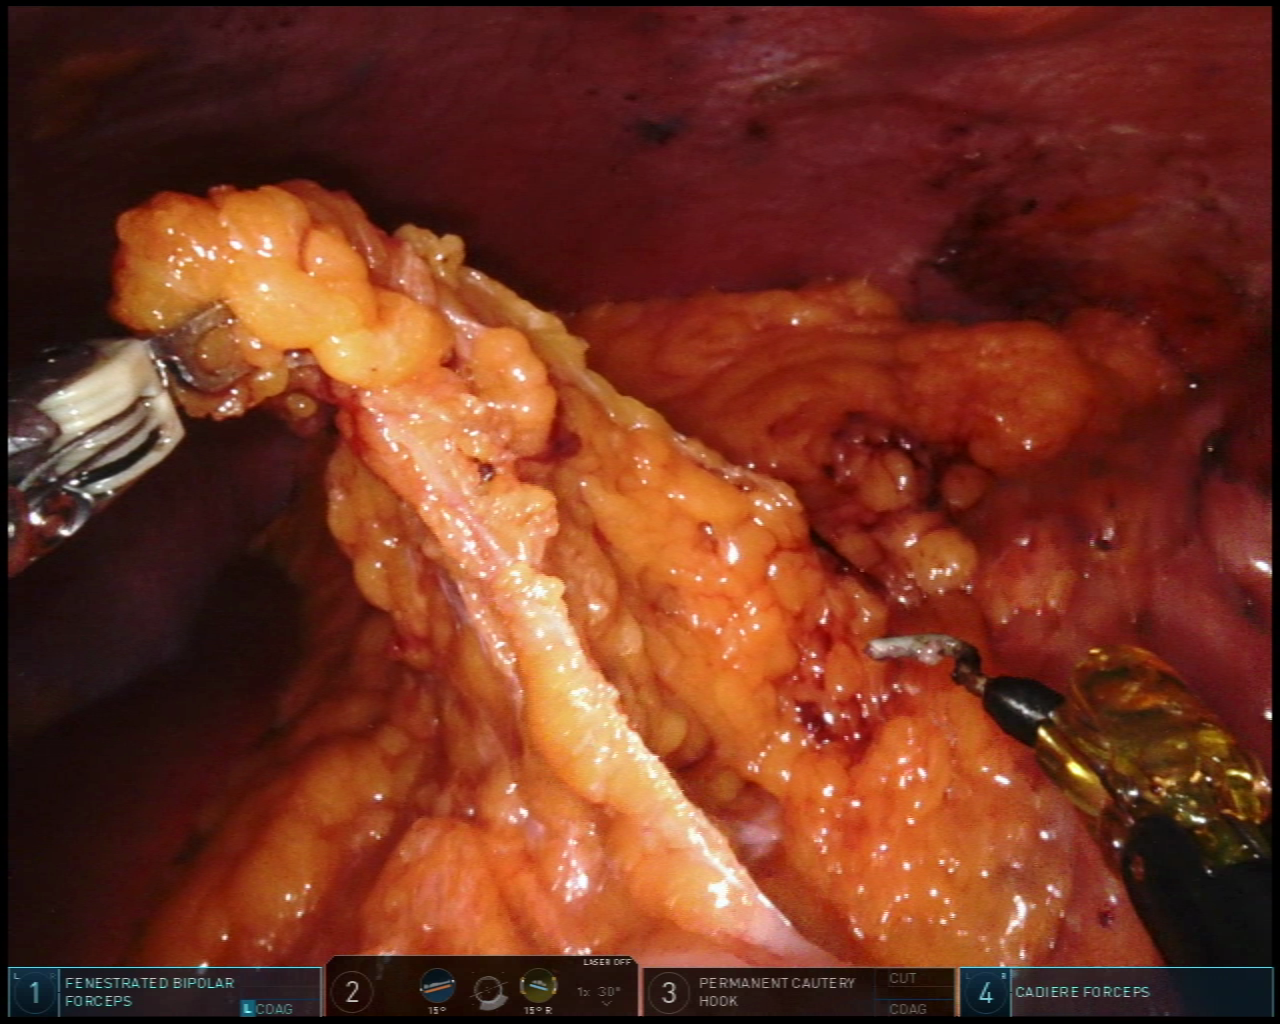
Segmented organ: liver
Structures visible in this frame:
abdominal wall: yes
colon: no
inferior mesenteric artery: no
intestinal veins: no
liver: yes
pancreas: no
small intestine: no
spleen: no
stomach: no
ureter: no
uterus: no
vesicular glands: no